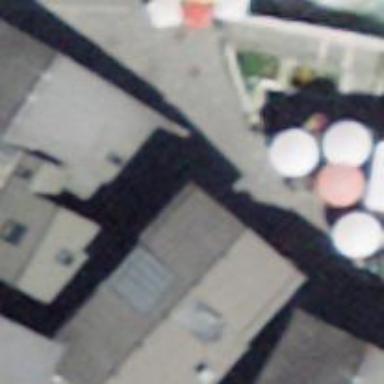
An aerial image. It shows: Restaurant.